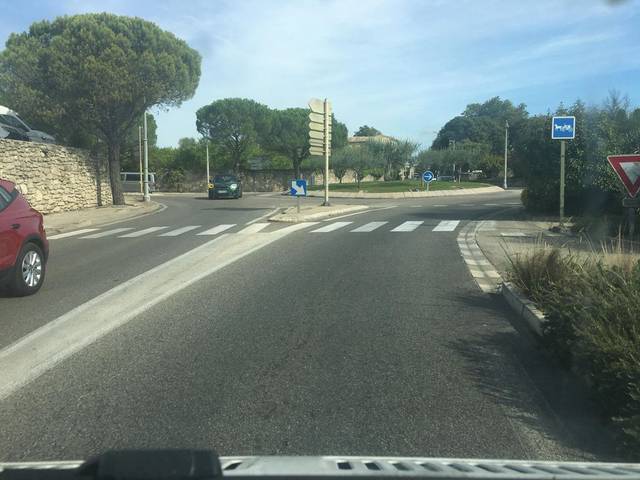
Region: France
Coordinates: 44.007, 4.417